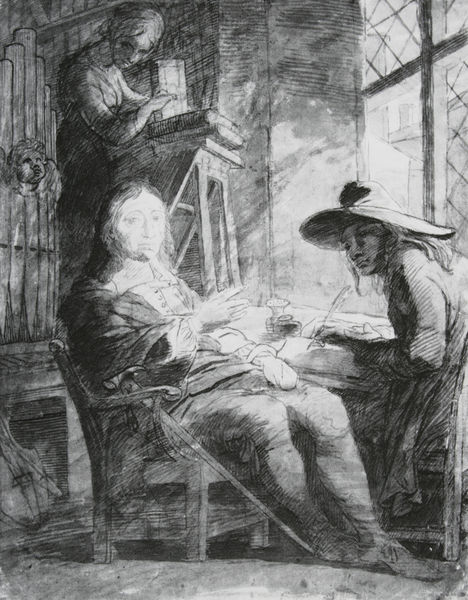
Titel: Study for the Etching "Milton dictating to Ellwood the Quaker" (recto)
Künstler: James Barry
Standort: London
Institution: British Museum
Schlagwörter: feder, mann, schatten, frauen, menschen, sitzen, fenster, frau, hell, hut, licht, männer, raum, schwarz, skizze, stuhl, tisch, weiss, zeichnung, zimmer, regal, wand, stehen, innenraum, instrument, portrait, kirche, sonne, mantel, sessel, musik, stock, engel, putto, beine, bücher, armlehne, cello, gehstock, stab, grafik, leiter, chair, hat, men, white, window, women, black, dark, dick, dress, painting, seated, table, wall, woman, lesen, musikinstrument, atelier, maler, podest, striche, buch, schwarzweiss, schraffur, komponist, künstler, schawrz, degen, fass, entwurf, tinte, pult, violine, feather, hand, orgel, sad, schreiben, angel, man, bleich, bibliothek, kontor, regale, laute, light, schreiber, tintenfass, drawing, paper, black and white, sketch, story, books, desk, faces, pen, quill, writing, dead, cherub, zuhören, ink, orgelpfeifen, shiny, shoes, schreibend, stroke, fingers, book, walking stick, tale, schattten, dutch, organ, library, diktat, diktieren, witch, erzähler, bächer, listening, schreib, relaxed, incomplete, pipe, journal, bag, 17. jahrhundert, nücher, scribe, large hat, write, fendster, 6, geige, writin, daytime, dictation, dictating, amenuensis, men at table, scribener, paying taxes, recount